Question: I've been using AvalonDock (2.0) for some time now, being key for managing documents in an IDE. In the last month or so, I've noticed that key adornments are no longer showing up for controls within AvalonDock, though the key commands are executing as expected. See the image below where the key adornments are showing up in the menu, but not for the buttons inside AvalonDock:

What is particularly interesting about this issue, that it appears to be triggered by an environmental setting or condition.
As demonstrated in this <URL>, the alt key adornments are working for a control within AvalonDock. But, if I now use the very same executable I used in that video, the alt key adornments do not work.
I'm currently using build 2.0.1746, but I also tried build 2.0.2000 (with the Xceed namespace) and found the same issue. I also tried the version packaged with the <URL>, and found that the issue persists.
I also built a very simple test application which loads a couple of documents of type 'Item', where 'Item' is a simple class with a 'Name' property:
'''
<Window x:Class="WpfApplication1.MainWindow"
xmlns="http://schemas.microsoft.com/winfx/2006/xaml/presentation"
xmlns:x="http://schemas.microsoft.com/winfx/2006/xaml"
xmlns:local="clr-namespace:WpfApplication1"
xmlns:avalonDock="clr-namespace:Xceed.Wpf.AvalonDock;assembly=Xceed.Wpf.AvalonDock"
xmlns:avalonDockLayout="clr-namespace:Xceed.Wpf.AvalonDock.Layout;assembly=Xceed.Wpf.AvalonDock"
xmlns:avalonDockControls="clr-namespace:Xceed.Wpf.AvalonDock.Controls;assembly=Xceed.Wpf.AvalonDock"
Title="MainWindow" Height="500" Width="500">
<Window.Resources>
<ResourceDictionary>
<DataTemplate DataType="{x:Type local:Item}">
<StackPanel Orientation="Vertical">
<Label Content="Item:" />
<TextBox Text="{Binding Name}"/>
<Button Content="_ClickMe" />
</StackPanel>
</DataTemplate>
</ResourceDictionary>
</Window.Resources>
<Grid>
<Grid.RowDefinitions>
<RowDefinition Height="*"></RowDefinition>
<RowDefinition Height="Auto"></RowDefinition>
</Grid.RowDefinitions>
<avalonDock:DockingManager Grid.Row="0" DocumentsSource="{Binding}">
<avalonDockLayout:LayoutRoot>
<avalonDockLayout:LayoutPanel Orientation="Horizontal">
<avalonDockLayout:LayoutDocumentPane/>
</avalonDockLayout:LayoutPanel>
</avalonDockLayout:LayoutRoot>
</avalonDock:DockingManager>
<Button Grid.Row="1" Content="_Test" />
</Grid>
</Window>
'''
Even with this simple application, the key adornments show up for the 'Test' button outside of AvalonDock, but not for the 'ClickMe' buttons for the controls within AvalonDock.
I also posted the issue <URL> on the Extended Toolkit codeplex site.
Any ideas on how to correct or workaround this issue?
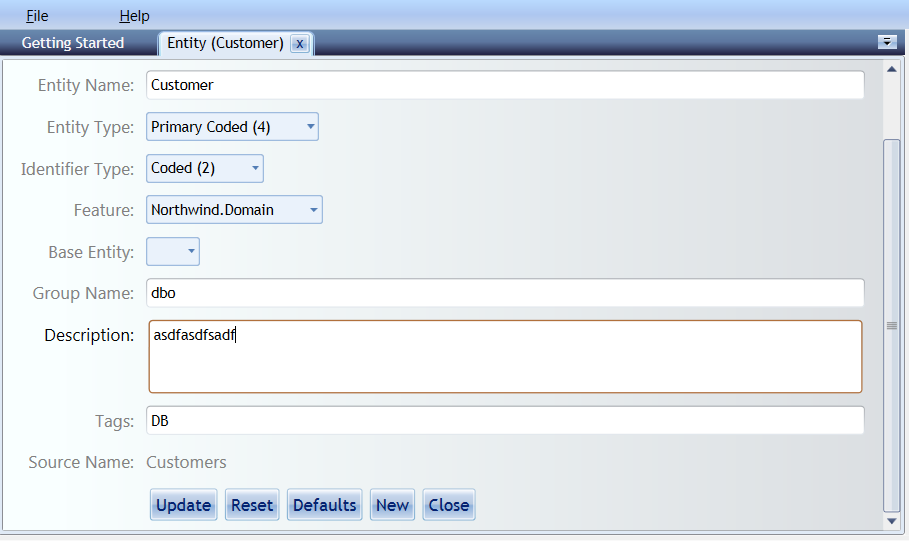
Answer: It sounds as though this will be fixed with the next version of AvalonDock.
In the meantime, the following Blend behavior is a workaround:
'''
public class FixKeyboardCuesBehavior : Behavior<UIElement>
{
private static readonly DependencyProperty ShowKeyboardCuesProperty;
static FixKeyboardCuesBehavior()
{
Type keyboardNavigation = typeof(KeyboardNavigation);
var field = keyboardNavigation.GetField("ShowKeyboardCuesProperty", BindingFlags.NonPublic | BindingFlags.Static);
Debug.Assert(field != null, "field != null");
ShowKeyboardCuesProperty = (DependencyProperty)field.GetValue(null);
}
protected override void OnAttached()
{
base.OnAttached();
Window rootWindow = Window.GetWindow(this.AssociatedObject);
if (rootWindow == null)
{
return;
}
BindingOperations.SetBinding(
this.AssociatedObject,
ShowKeyboardCuesProperty,
new Binding("(KeyboardNavigation.ShowKeyboardCues)") { Source = rootWindow });
}
}
'''
Use this from XAML by adding the following to the root element of your 'DataTemplate' for the AvalonDock 'LayoutItemTemplate':
'''
<i:Interaction.Behaviors
xmlns:i="http://schemas.microsoft.com/expression/2010/interactivity">
<my:FixKeyboardCuesBehavior />
</i:Interaction.Behaviors>
'''
This workaround uses internal implementation details of WPF to re-introduce the behaviour below the broken AvalonDock logical tree. So, I'll be looking forward to being able to zap it from my code when AD itself is fixed!